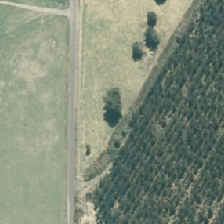
Land cover: low_producing_grassland